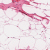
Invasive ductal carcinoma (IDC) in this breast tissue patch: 0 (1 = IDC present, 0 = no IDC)